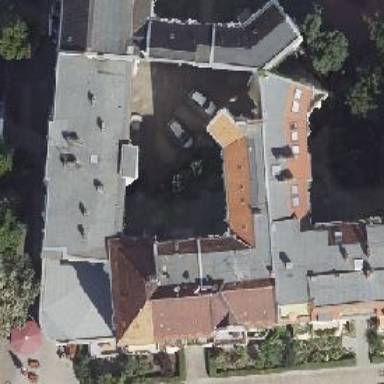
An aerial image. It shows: The building consists of apartments and has quadruple saltbox roof shape.